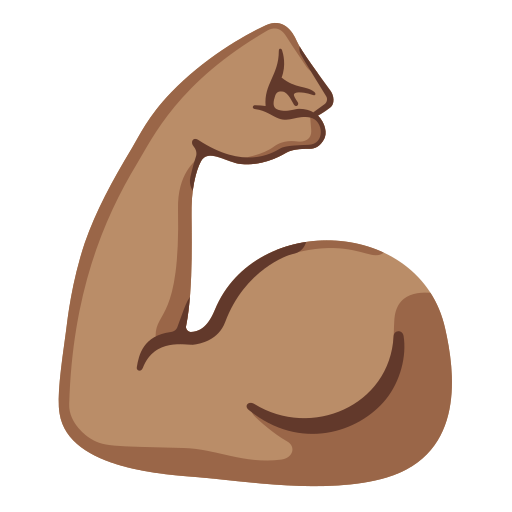
Emoji: 💪🏽